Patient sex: F
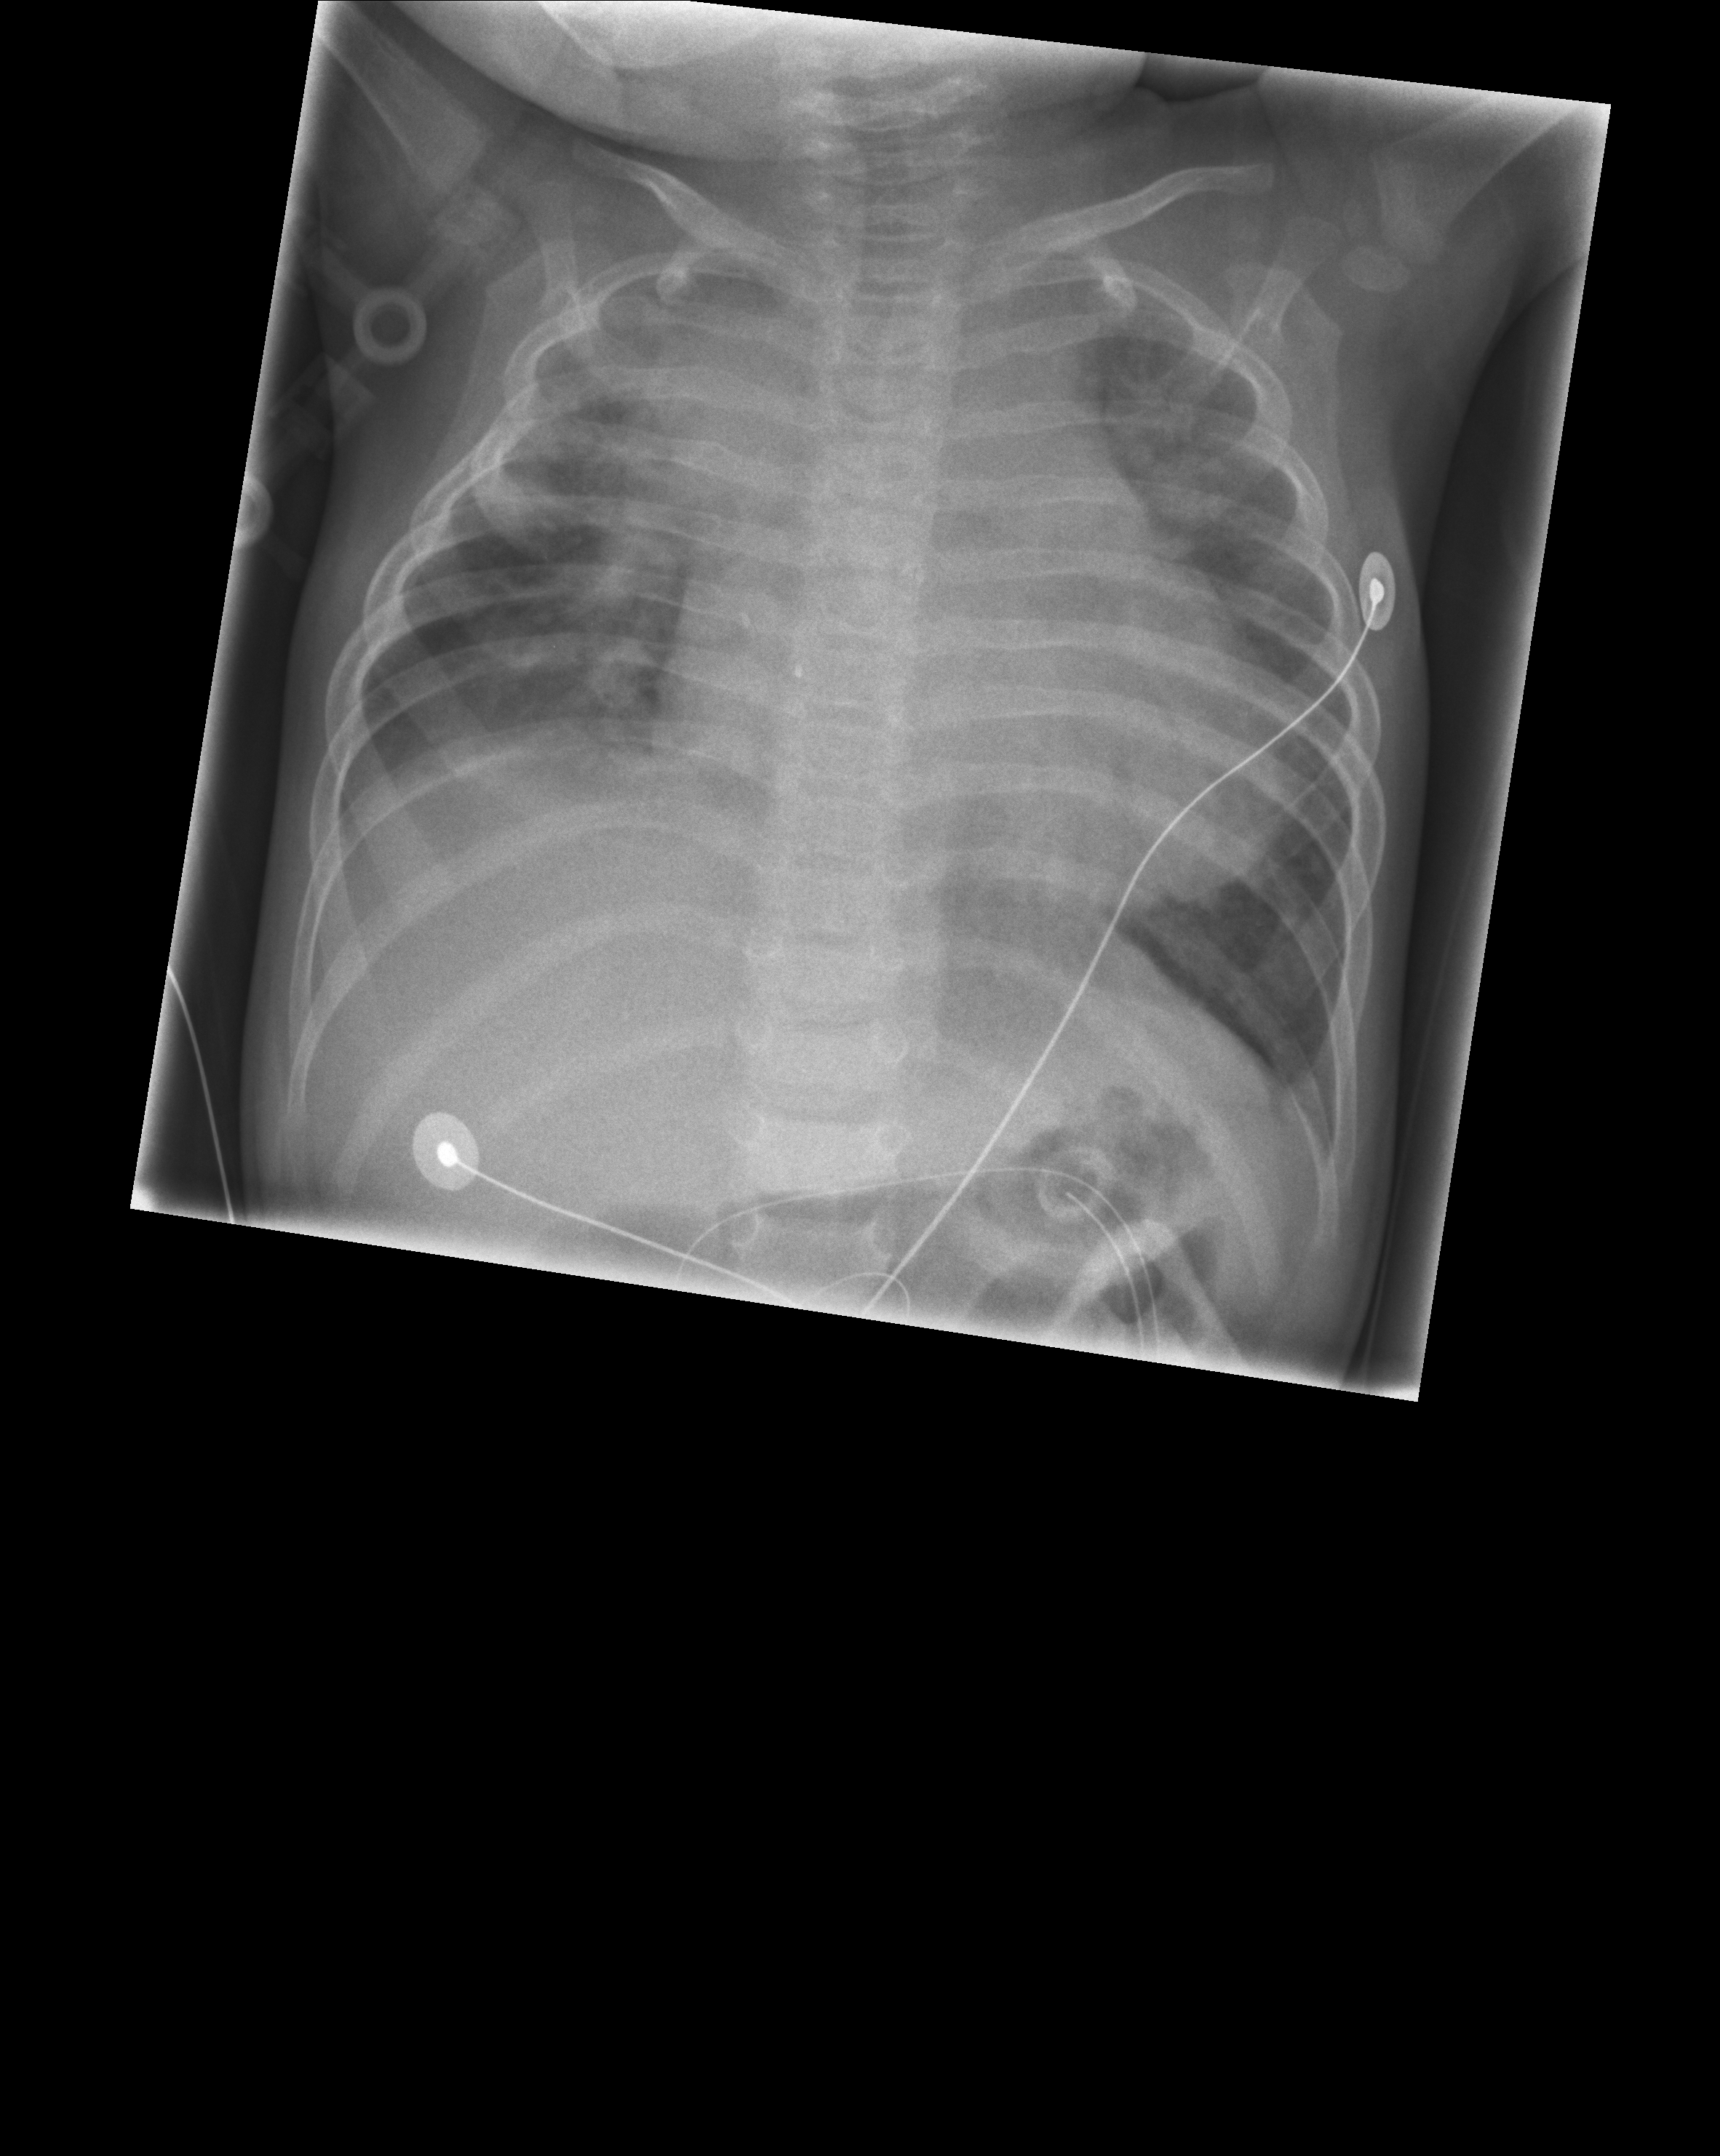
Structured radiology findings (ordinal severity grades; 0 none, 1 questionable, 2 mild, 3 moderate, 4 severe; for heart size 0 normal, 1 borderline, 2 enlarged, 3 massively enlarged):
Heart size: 2
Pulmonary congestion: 0
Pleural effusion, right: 0
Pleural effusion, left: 0
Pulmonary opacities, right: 0
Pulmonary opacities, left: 0
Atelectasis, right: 2
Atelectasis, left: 0